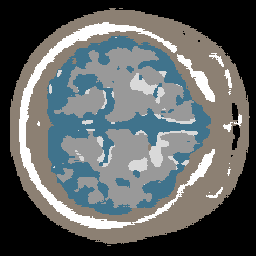
Label: no_lesion